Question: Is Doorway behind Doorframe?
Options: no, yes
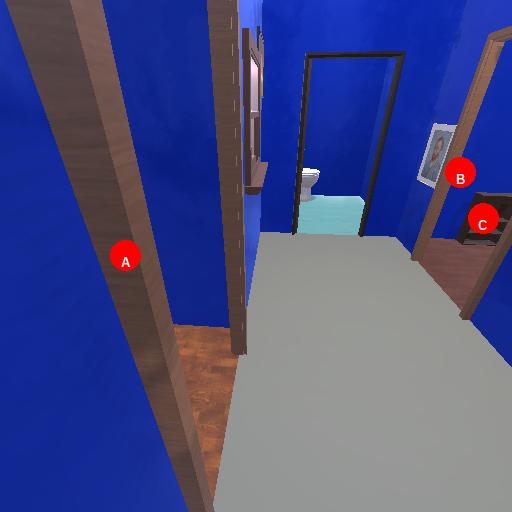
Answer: no